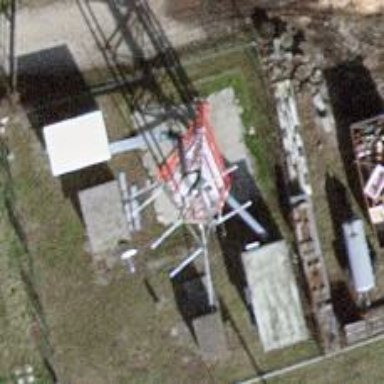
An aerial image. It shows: Communication mast tower.